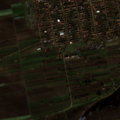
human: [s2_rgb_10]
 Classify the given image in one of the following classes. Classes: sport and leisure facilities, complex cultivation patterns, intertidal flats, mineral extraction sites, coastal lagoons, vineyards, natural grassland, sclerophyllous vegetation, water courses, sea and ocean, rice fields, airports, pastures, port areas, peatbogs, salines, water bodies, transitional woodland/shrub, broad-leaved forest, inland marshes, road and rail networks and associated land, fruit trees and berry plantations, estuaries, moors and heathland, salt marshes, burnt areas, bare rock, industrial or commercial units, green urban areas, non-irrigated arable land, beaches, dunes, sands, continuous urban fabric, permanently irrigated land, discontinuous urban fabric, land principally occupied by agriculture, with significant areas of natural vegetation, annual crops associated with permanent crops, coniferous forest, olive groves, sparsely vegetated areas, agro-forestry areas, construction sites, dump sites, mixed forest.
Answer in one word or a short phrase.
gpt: discontinuous urban fabric, non-irrigated arable land, complex cultivation patterns, broad-leaved forest, water courses